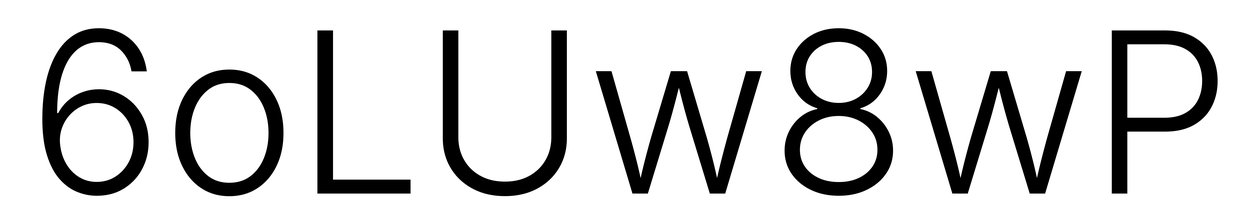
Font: Inter_Light